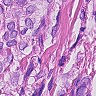
Metastatic tissue present: yes